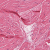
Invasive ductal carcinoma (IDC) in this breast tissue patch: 0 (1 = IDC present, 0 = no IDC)